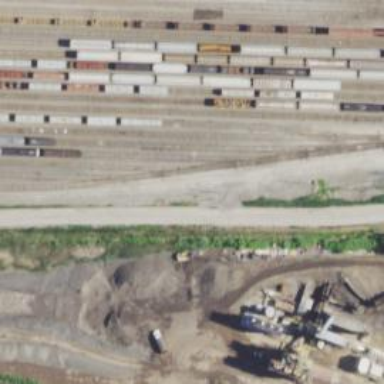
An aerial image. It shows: Railway yard used for servicing trains.